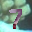
Label: 7